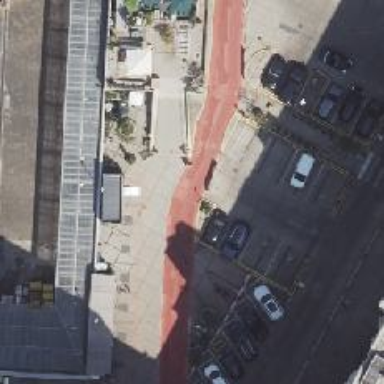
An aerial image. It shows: Red asphalt path.